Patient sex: M
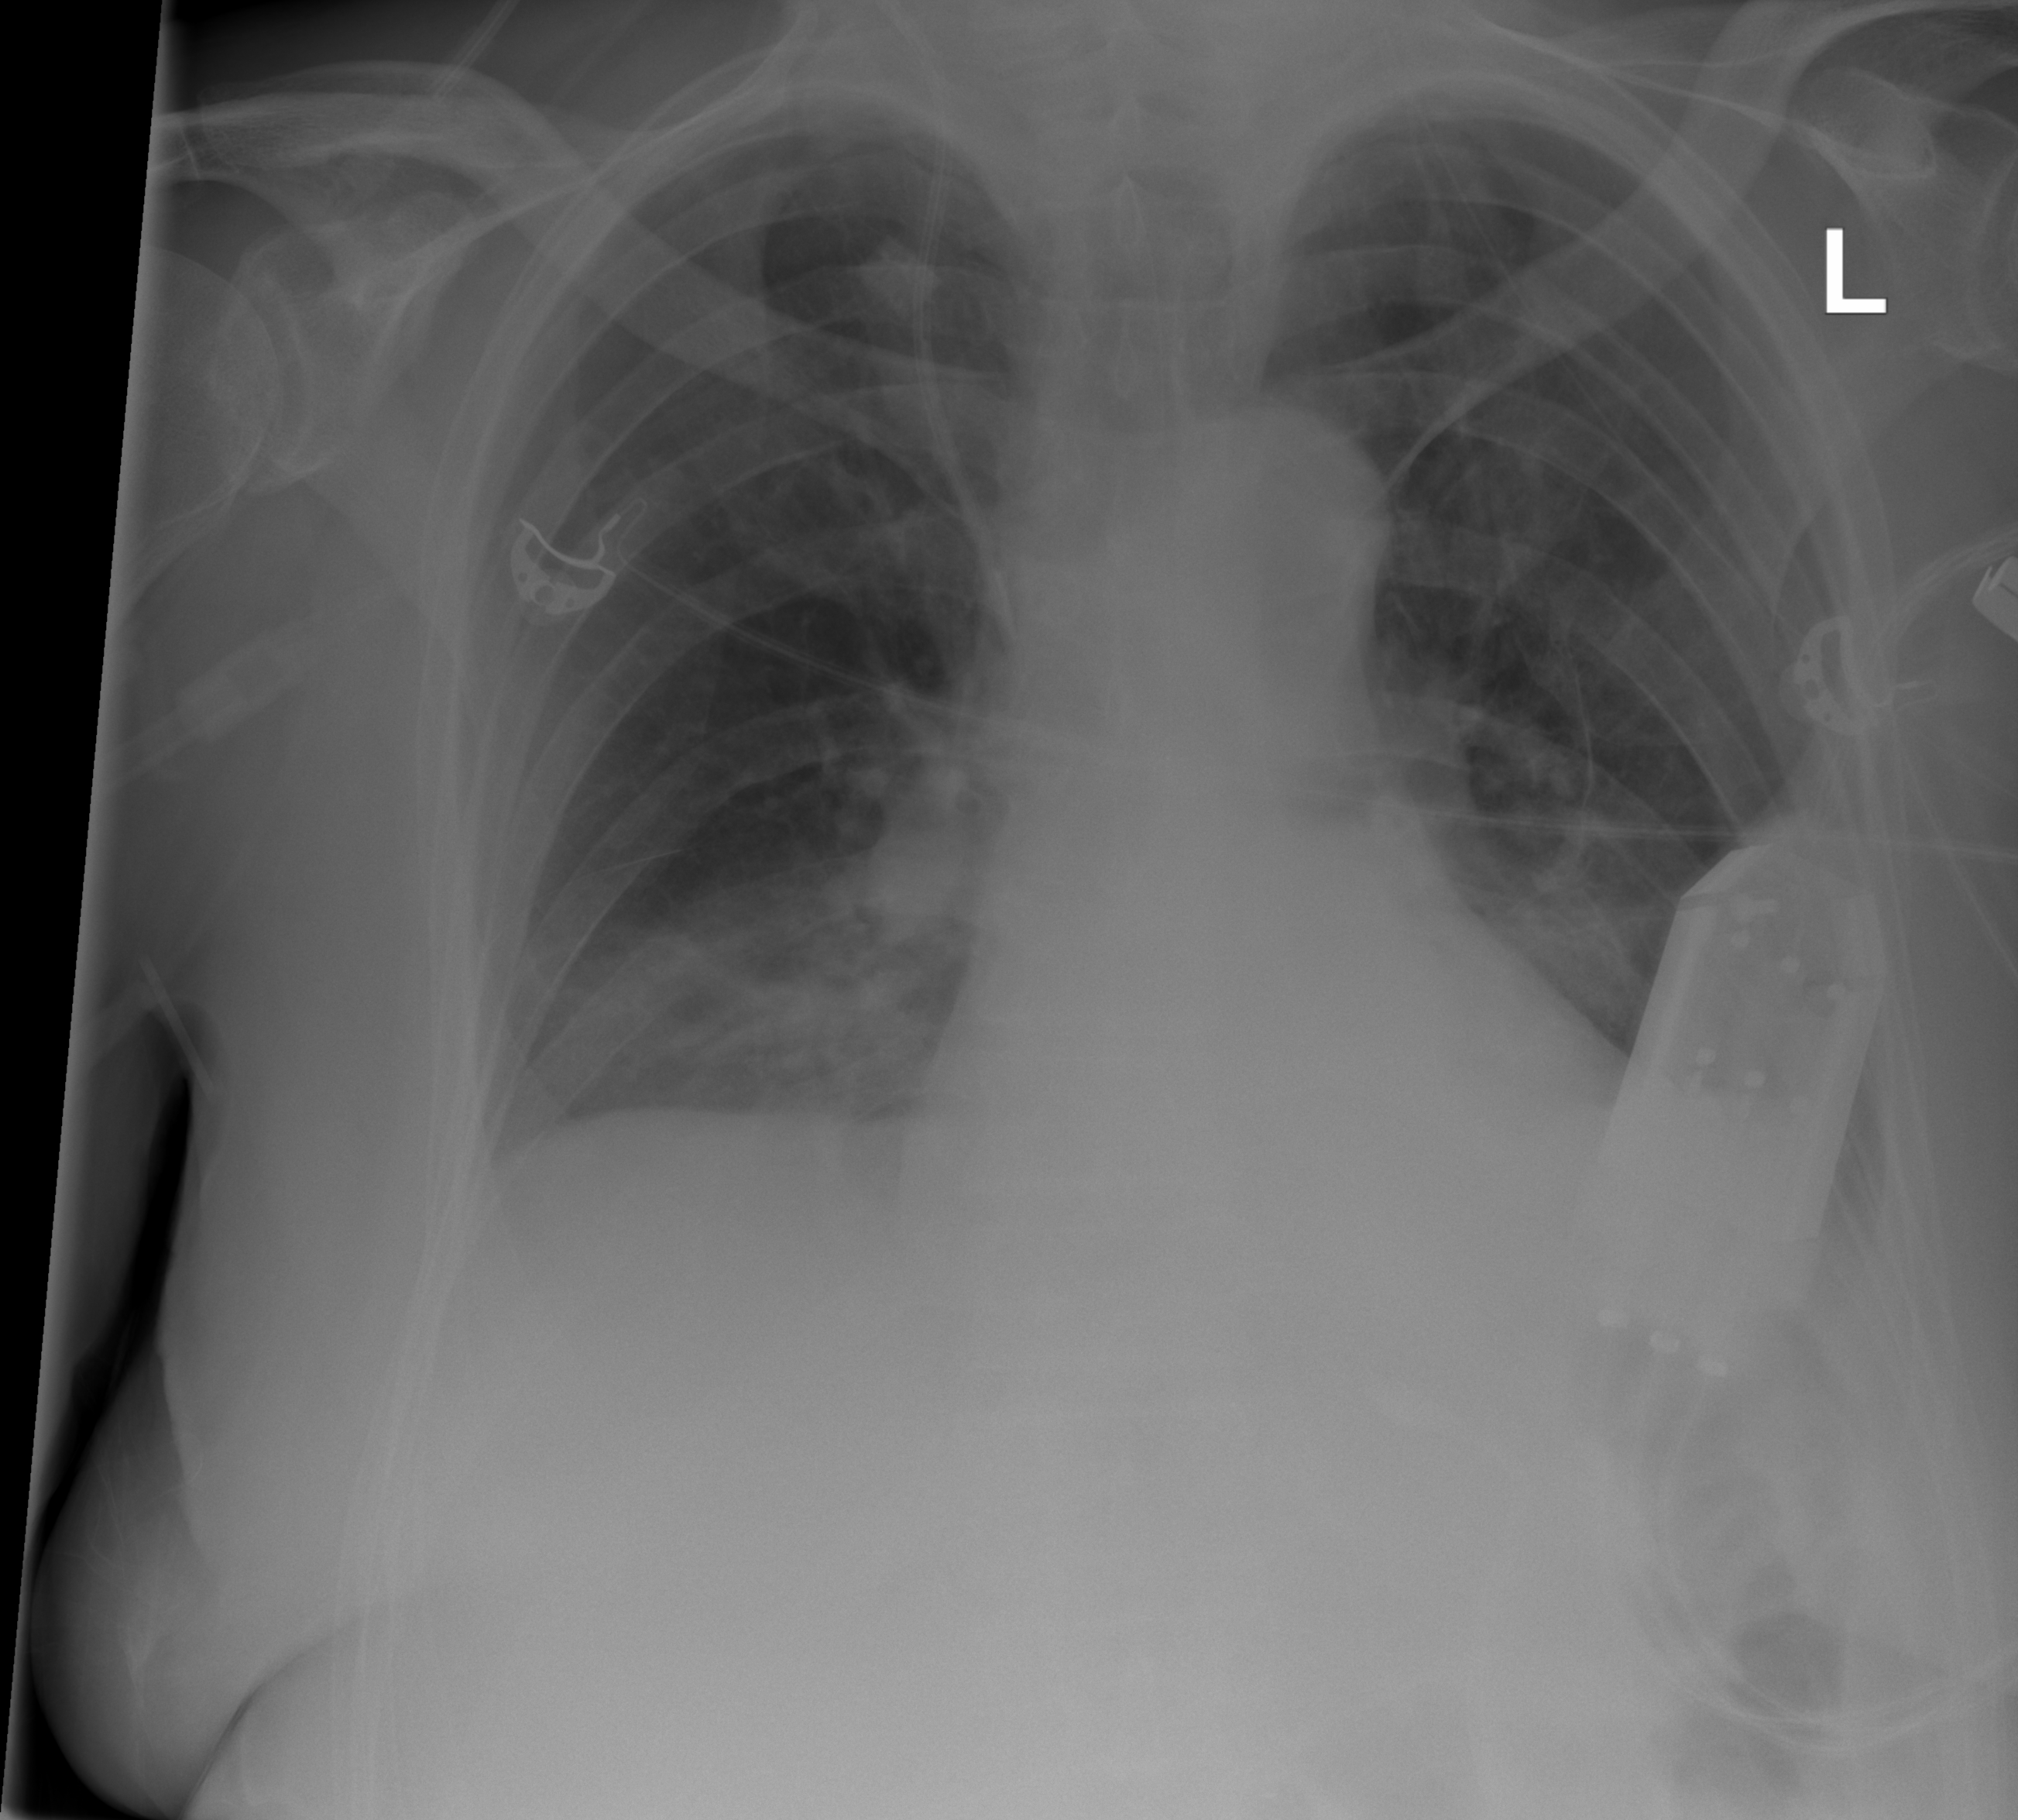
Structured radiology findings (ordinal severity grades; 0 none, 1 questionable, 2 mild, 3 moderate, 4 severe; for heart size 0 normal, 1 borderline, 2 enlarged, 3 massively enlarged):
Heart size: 1
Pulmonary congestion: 0
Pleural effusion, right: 0
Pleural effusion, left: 2
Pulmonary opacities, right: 0
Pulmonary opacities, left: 0
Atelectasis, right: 0
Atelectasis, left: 0